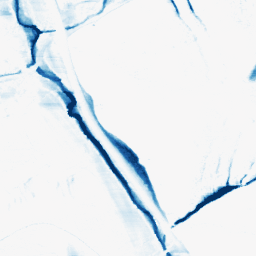
Category: morphological
Decomposition family: morphological_ellipse
Decomposition parameters: operation: closing
width: 5
height: 30
Upsampling method: bspline
Upsampling parameters: scale: 8
Upsampling scale: 8